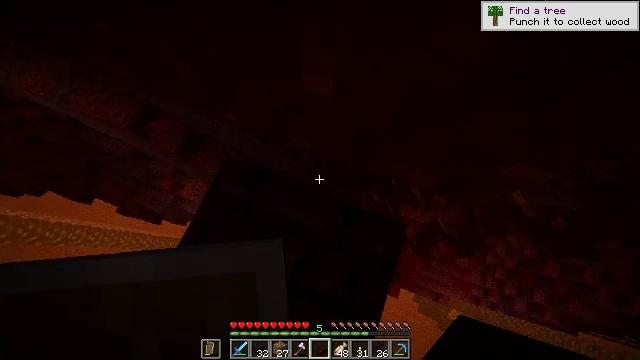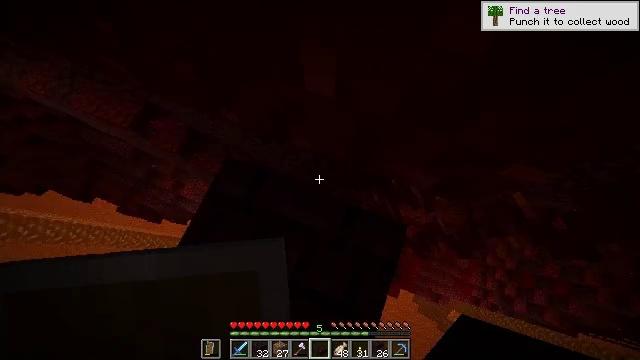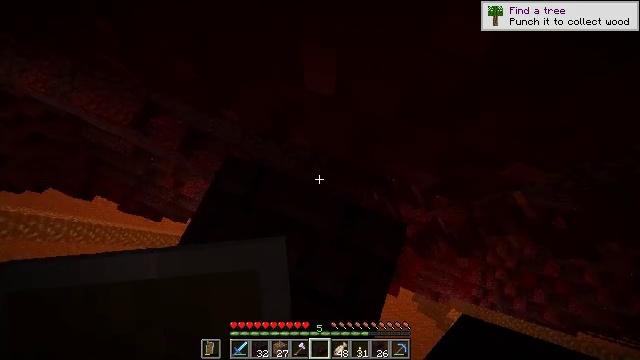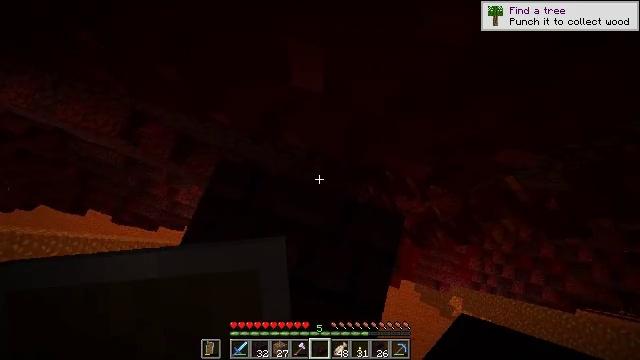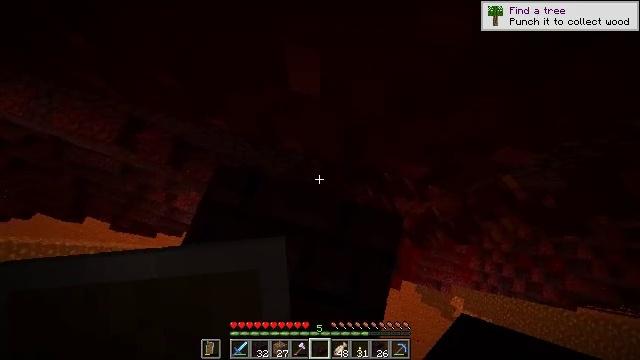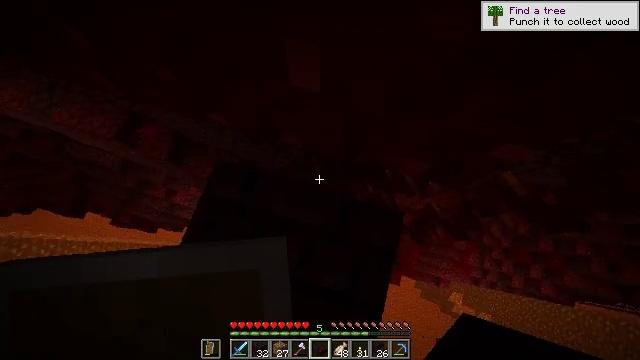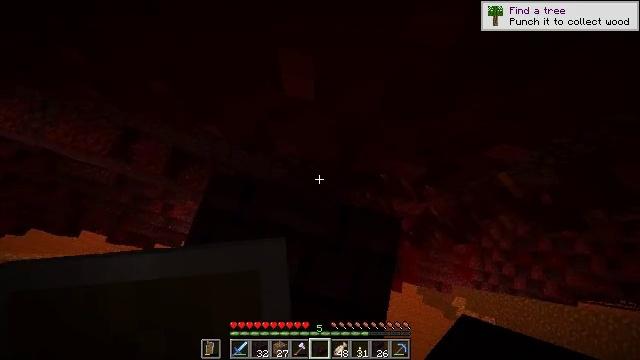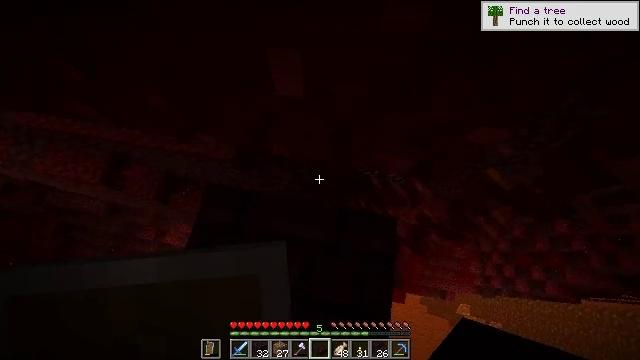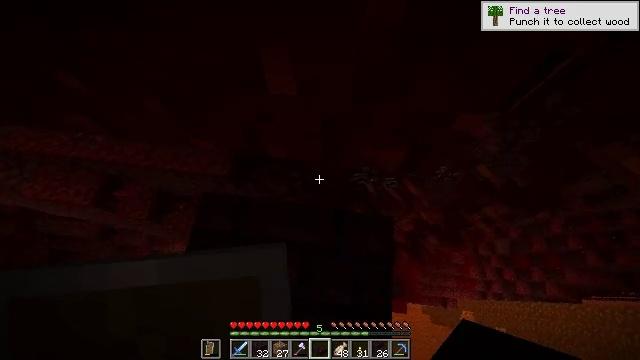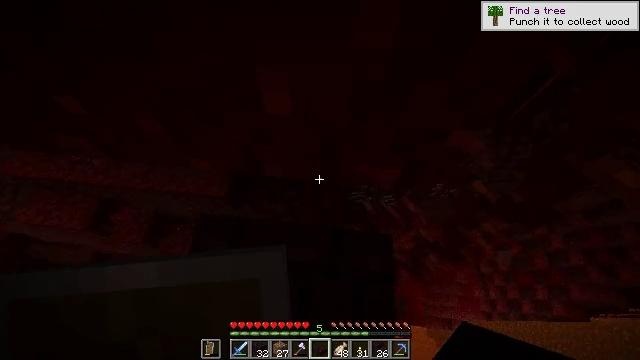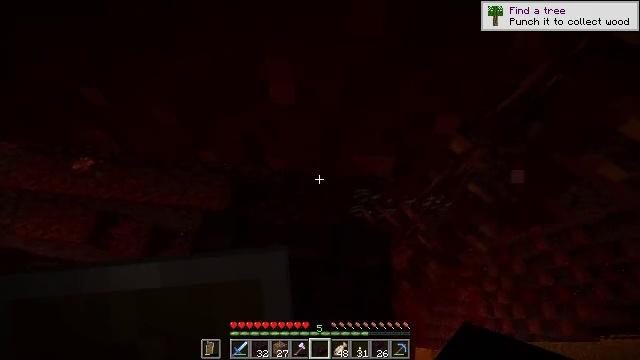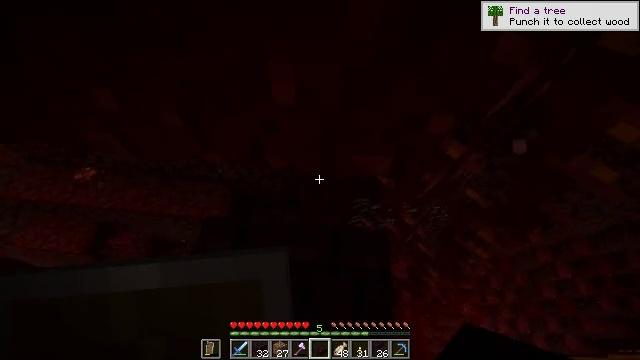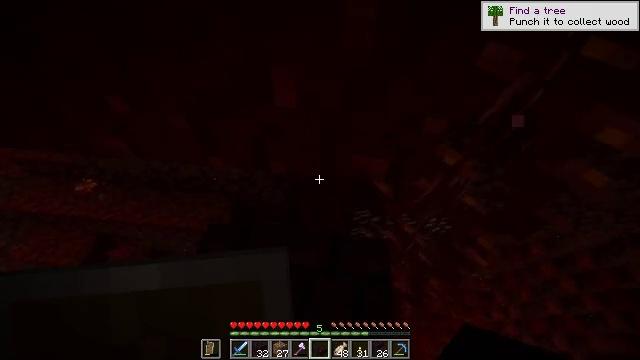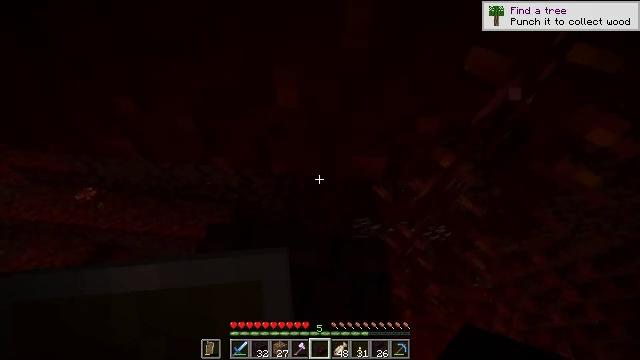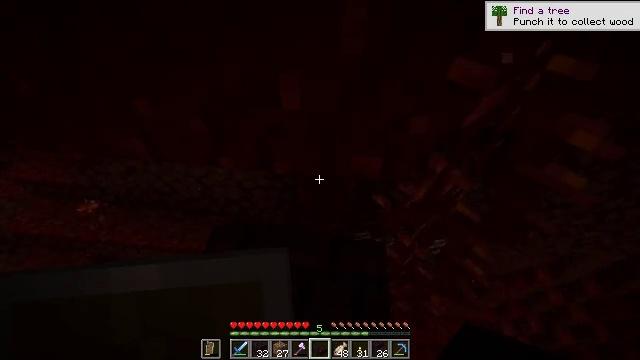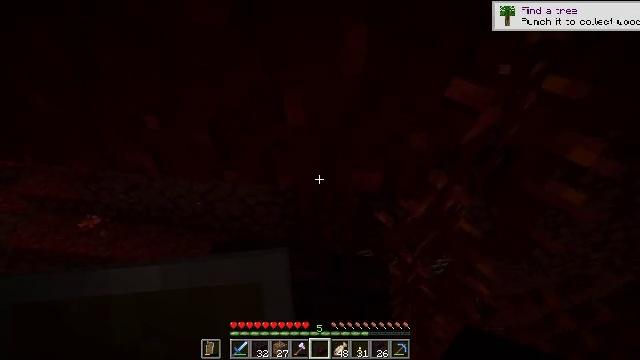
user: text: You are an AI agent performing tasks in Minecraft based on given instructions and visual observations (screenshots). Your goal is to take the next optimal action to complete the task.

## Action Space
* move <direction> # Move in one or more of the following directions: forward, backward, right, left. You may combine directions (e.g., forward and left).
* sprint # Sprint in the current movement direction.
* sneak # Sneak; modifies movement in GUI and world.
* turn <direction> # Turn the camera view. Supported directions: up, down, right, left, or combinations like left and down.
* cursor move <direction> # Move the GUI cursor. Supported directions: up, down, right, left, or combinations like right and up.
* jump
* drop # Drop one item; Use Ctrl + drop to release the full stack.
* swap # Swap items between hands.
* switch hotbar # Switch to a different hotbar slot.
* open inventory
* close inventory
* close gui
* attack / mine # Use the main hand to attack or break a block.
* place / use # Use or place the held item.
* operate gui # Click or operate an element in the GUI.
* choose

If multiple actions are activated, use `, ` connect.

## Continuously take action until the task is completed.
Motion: motion action
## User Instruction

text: Mine the nether wart block in the Nether.
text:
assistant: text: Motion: sneak
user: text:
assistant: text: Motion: sneak
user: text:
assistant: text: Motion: sneak, turn right
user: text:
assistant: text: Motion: sneak, turn right
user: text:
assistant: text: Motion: sneak
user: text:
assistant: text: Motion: move back, sneak, turn right and up
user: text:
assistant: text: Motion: move back, sneak, turn right and up
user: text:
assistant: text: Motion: move back, sneak, turn right and up
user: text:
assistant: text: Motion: move back, sneak, turn right and up
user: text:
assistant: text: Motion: move back, sneak, turn up
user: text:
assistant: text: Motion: move back, sneak, turn up
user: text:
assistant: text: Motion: move back, sneak, turn up
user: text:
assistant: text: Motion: move back, sneak, turn up
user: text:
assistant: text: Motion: move back, sneak, turn up
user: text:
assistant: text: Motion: move back, sneak, turn up
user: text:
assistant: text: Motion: move back, sneak, turn up
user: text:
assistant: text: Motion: move back and move left, sneak, turn up
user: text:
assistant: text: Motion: move back and move left, sneak, turn right and up
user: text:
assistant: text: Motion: move back and move left, sneak, turn right and up
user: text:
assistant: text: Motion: move back, sneak, turn right and up
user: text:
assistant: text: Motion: sneak, turn up
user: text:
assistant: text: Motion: sneak, turn right and up
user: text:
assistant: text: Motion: sneak
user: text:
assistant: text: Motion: sneak
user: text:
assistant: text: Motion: sneak, turn up
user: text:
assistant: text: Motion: sneak
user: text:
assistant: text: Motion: sneak
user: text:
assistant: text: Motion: sneak
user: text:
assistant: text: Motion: sneak
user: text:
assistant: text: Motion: sneak